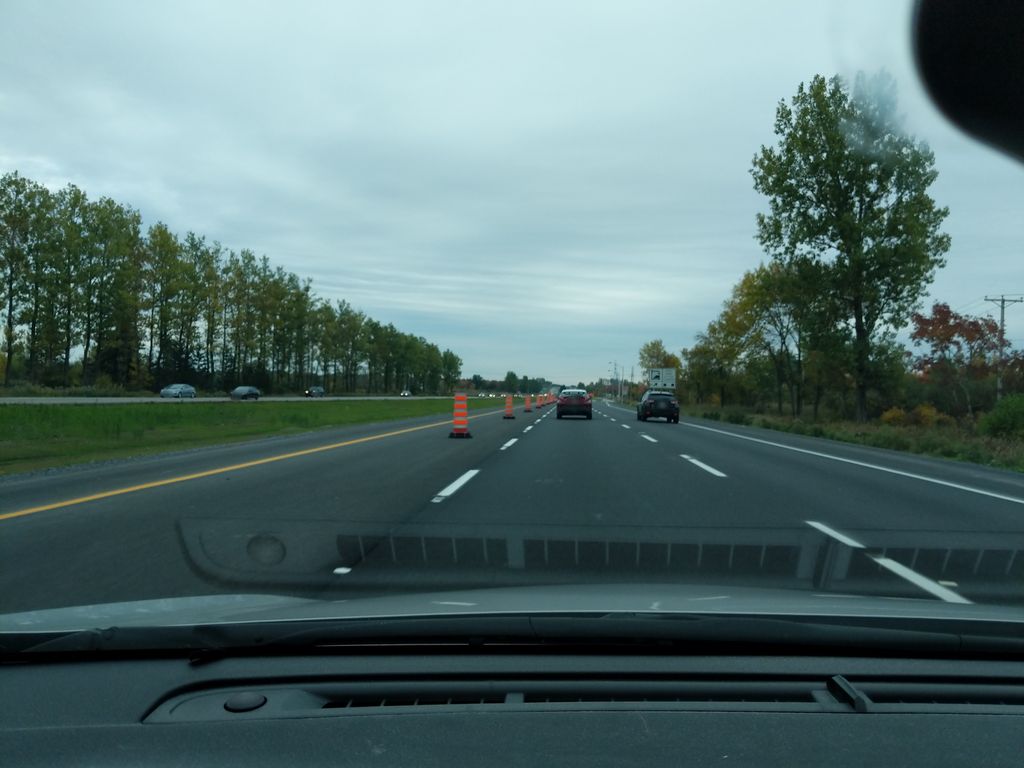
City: quebec_city